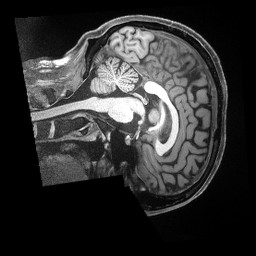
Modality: T1w
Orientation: sagittal
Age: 41
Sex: male
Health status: ill
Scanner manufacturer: siemens
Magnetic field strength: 3 T
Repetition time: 2.5 s
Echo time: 0.00181 s